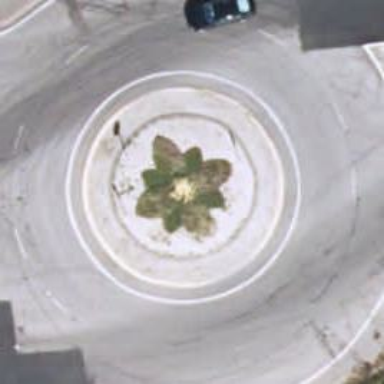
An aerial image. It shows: Roundabout on primary highway.